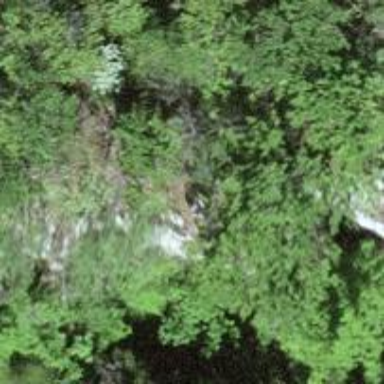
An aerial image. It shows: Cliff in nature.